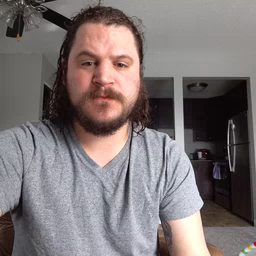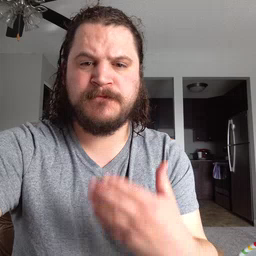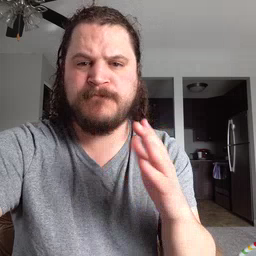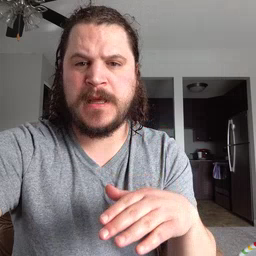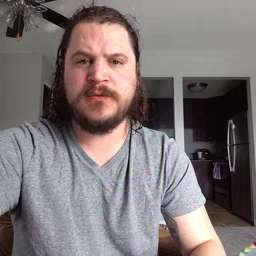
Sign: bad